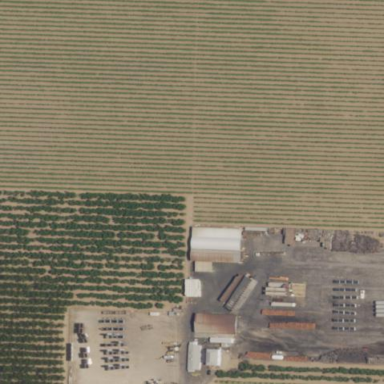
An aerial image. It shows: Vineyard.